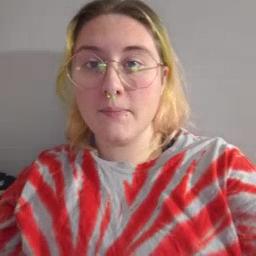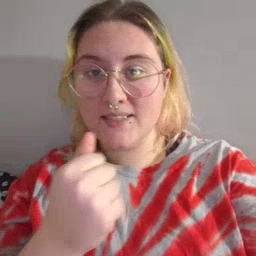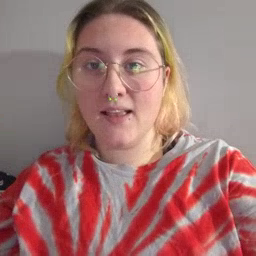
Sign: pizza